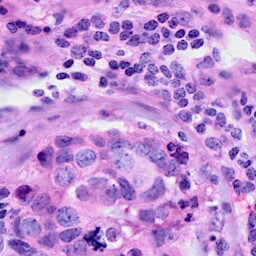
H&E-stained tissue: Breast